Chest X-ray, AP view. Patient: 53 years old, sex M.
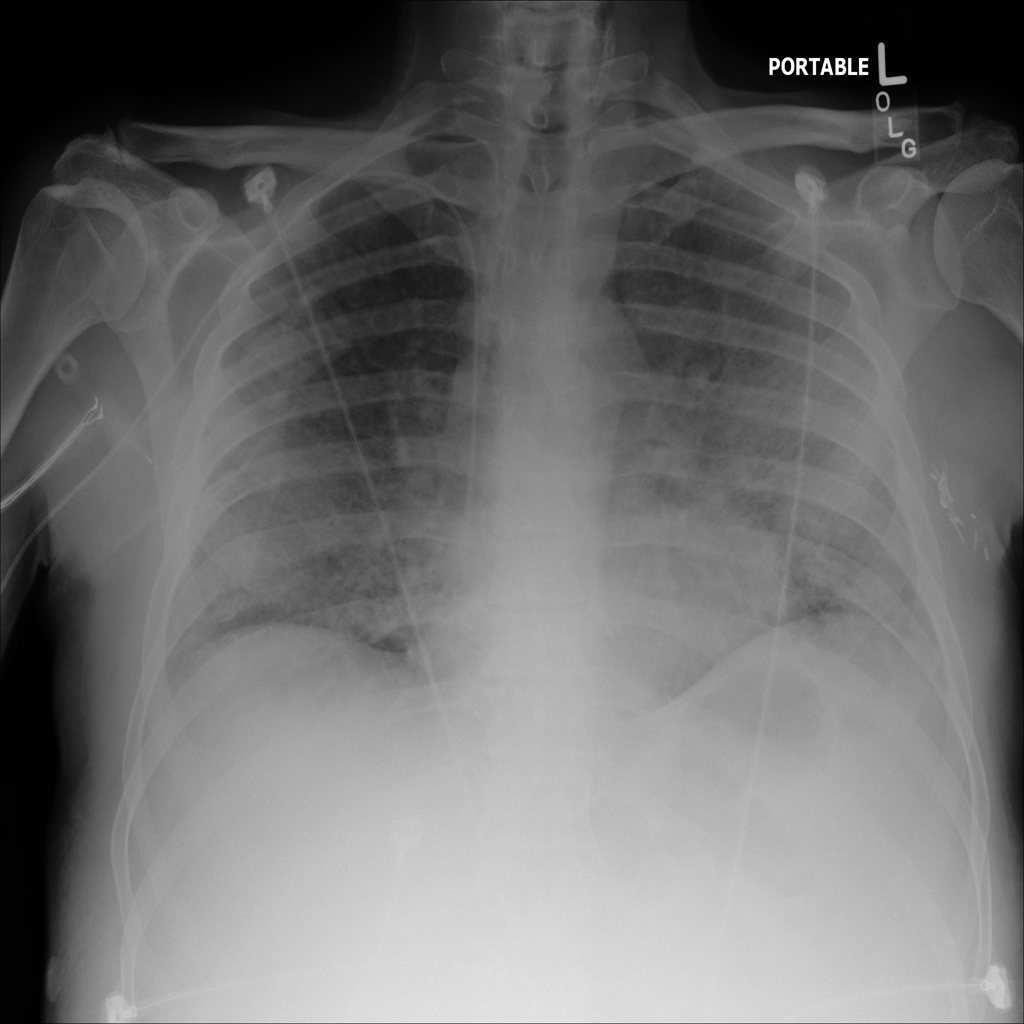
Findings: No Finding